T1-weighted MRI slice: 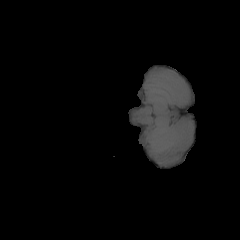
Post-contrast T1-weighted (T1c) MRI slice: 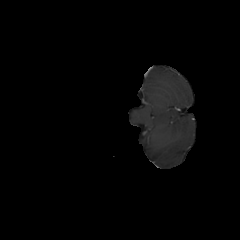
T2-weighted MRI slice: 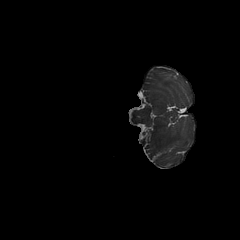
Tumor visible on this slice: no